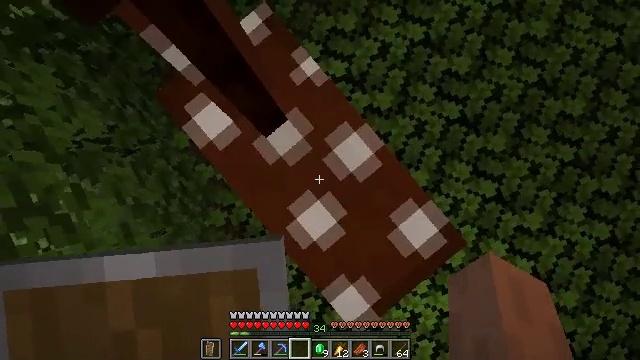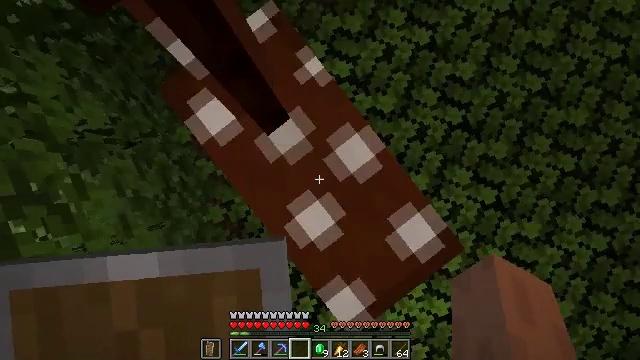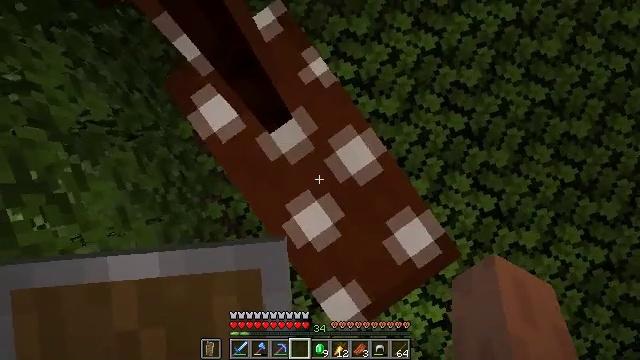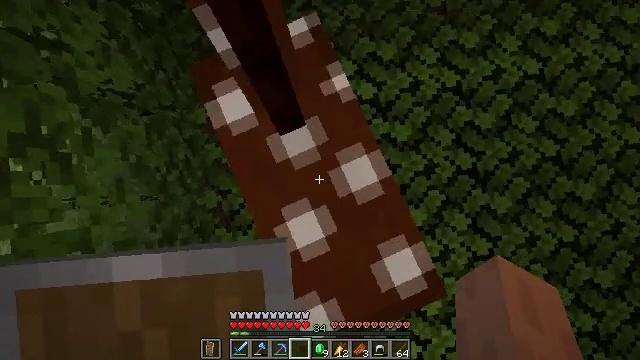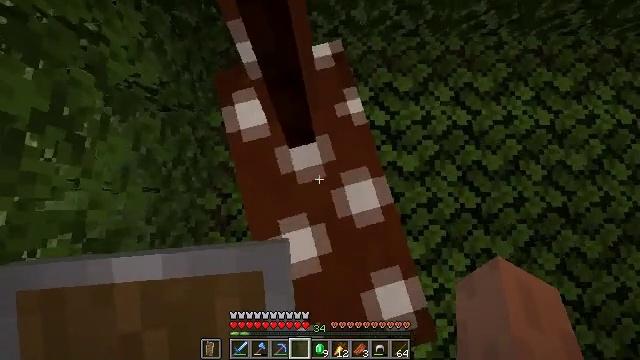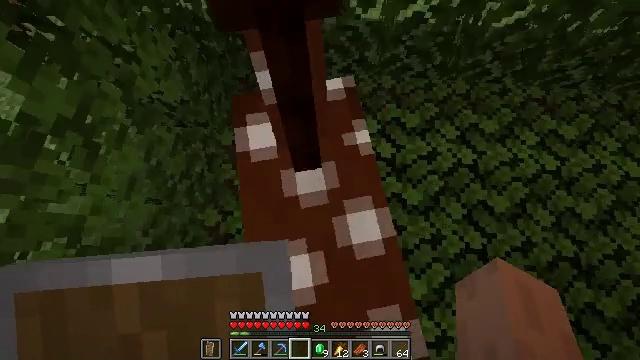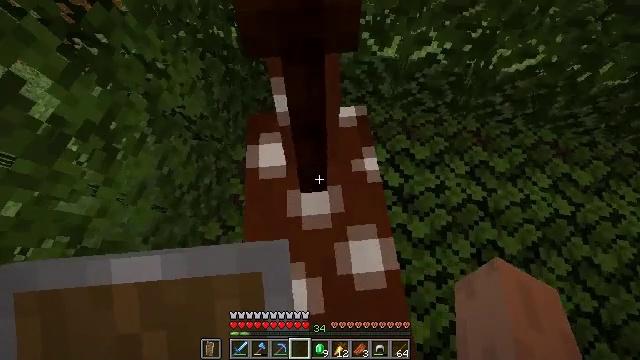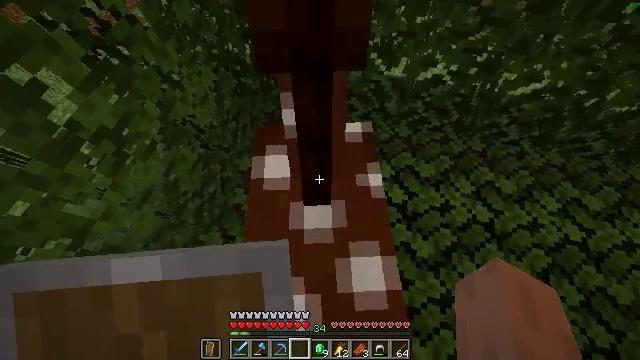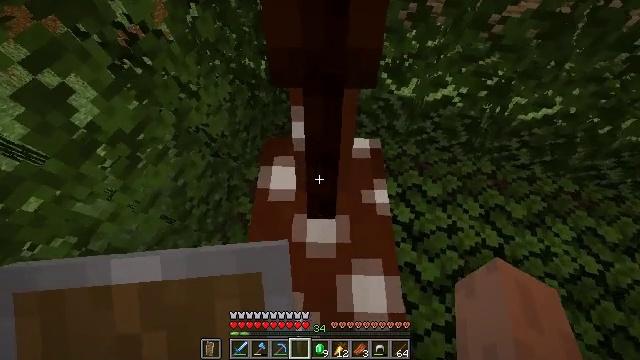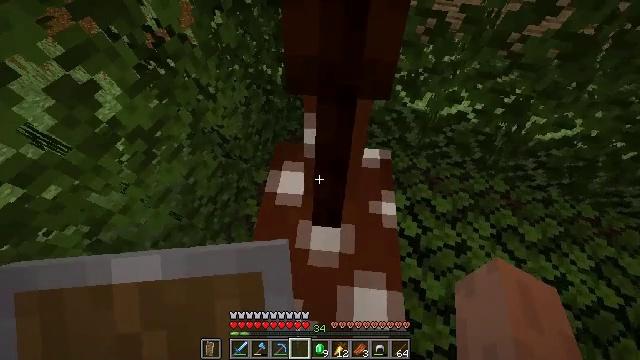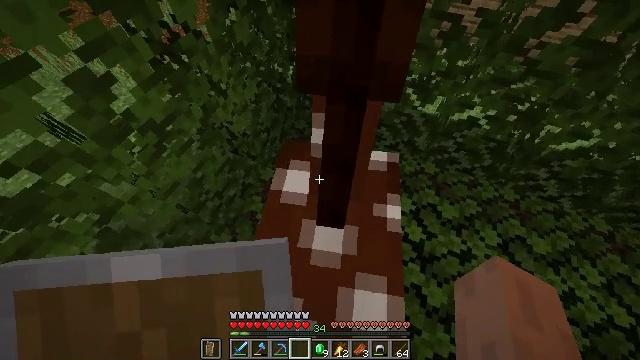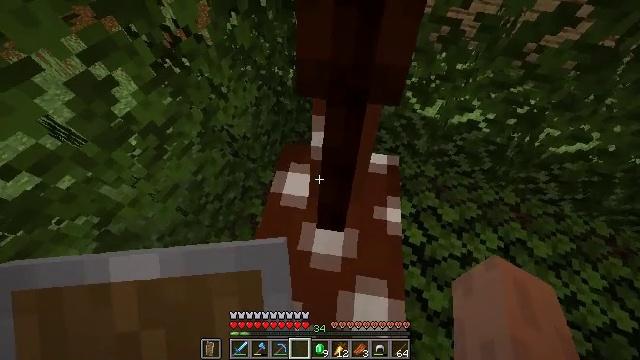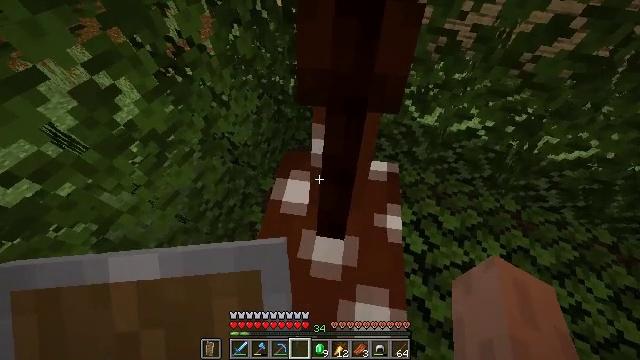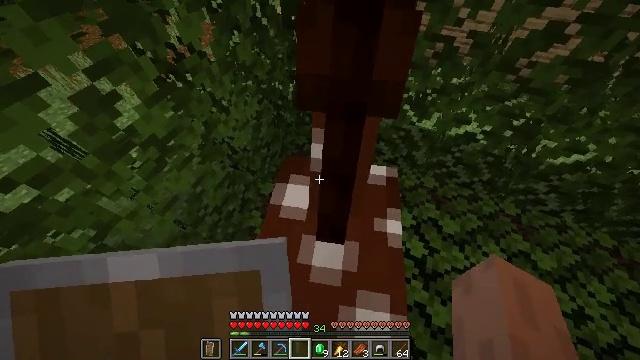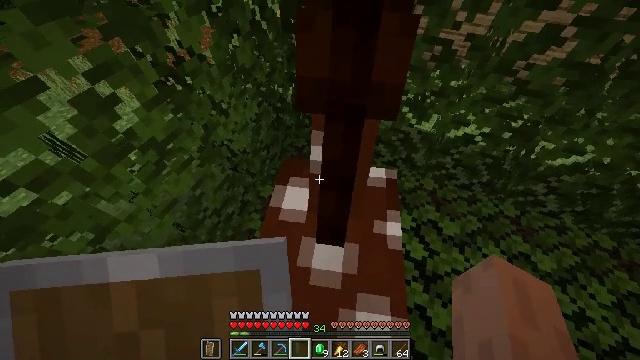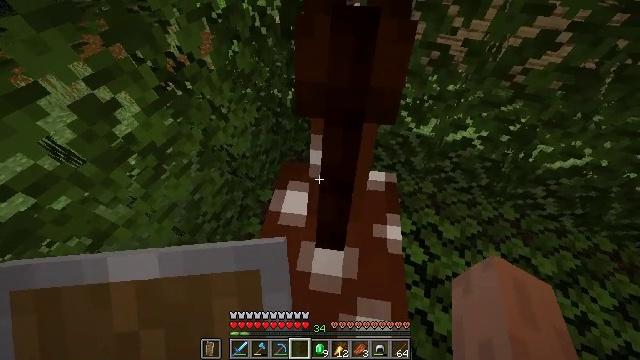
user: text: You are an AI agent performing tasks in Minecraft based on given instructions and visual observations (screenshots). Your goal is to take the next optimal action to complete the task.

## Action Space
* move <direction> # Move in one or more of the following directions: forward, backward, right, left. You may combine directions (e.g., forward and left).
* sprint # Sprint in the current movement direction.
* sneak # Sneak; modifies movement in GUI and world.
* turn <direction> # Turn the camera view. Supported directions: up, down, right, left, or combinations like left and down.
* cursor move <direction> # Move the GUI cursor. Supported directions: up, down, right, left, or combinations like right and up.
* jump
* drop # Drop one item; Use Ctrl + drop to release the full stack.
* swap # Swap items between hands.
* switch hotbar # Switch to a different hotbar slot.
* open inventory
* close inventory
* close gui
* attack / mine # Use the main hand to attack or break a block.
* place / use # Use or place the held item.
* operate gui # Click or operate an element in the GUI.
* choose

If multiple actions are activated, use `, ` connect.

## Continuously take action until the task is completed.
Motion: motion action
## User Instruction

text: Mine oak leaves.
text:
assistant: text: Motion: move forward and move left, sprint, turn left
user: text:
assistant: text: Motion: move forward and move left, sprint, turn left
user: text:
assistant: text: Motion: move forward and move left, sprint, turn left and up
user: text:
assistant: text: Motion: move forward and move left, sprint, turn left and up
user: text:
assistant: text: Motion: move forward and move left, sprint, turn left and up, open inventory
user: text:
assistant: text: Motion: move forward and move left, sprint, turn left and up, open inventory
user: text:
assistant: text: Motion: move forward and move left, sprint, turn left and up, open inventory
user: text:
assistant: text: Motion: move forward and move left, sprint, turn left and up, open inventory
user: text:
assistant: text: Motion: move forward and move left, sprint, turn left and up, open inventory
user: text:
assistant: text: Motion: move forward and move left, sprint
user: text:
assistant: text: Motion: move forward and move left, sprint
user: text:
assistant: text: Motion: move forward and move left, sprint, turn up
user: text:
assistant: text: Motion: move forward, sprint, turn up
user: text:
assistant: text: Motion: move forward, sprint
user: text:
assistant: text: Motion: move forward, turn up
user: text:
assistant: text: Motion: move forward
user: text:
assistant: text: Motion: move forward, sprint
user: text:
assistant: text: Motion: move forward, sprint
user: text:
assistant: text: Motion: move forward, sprint
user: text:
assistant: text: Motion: move forward and move left, sprint, close inventory
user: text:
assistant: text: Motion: move forward and move left, sprint, close inventory
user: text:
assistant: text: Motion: move forward and move left, sprint, close inventory
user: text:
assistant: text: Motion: move forward and move left, sprint, close inventory
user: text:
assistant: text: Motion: move forward and move left, sprint, close inventory
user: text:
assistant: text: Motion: move forward and move left, sprint
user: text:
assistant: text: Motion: move forward and move left, sprint
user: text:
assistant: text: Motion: move forward, sprint
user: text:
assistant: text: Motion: move forward
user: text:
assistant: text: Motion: move forward
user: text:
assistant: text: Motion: move forward